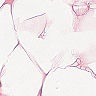
Metastatic tissue present: no